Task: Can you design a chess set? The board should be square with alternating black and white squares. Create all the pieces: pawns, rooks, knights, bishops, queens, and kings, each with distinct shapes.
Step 2098:
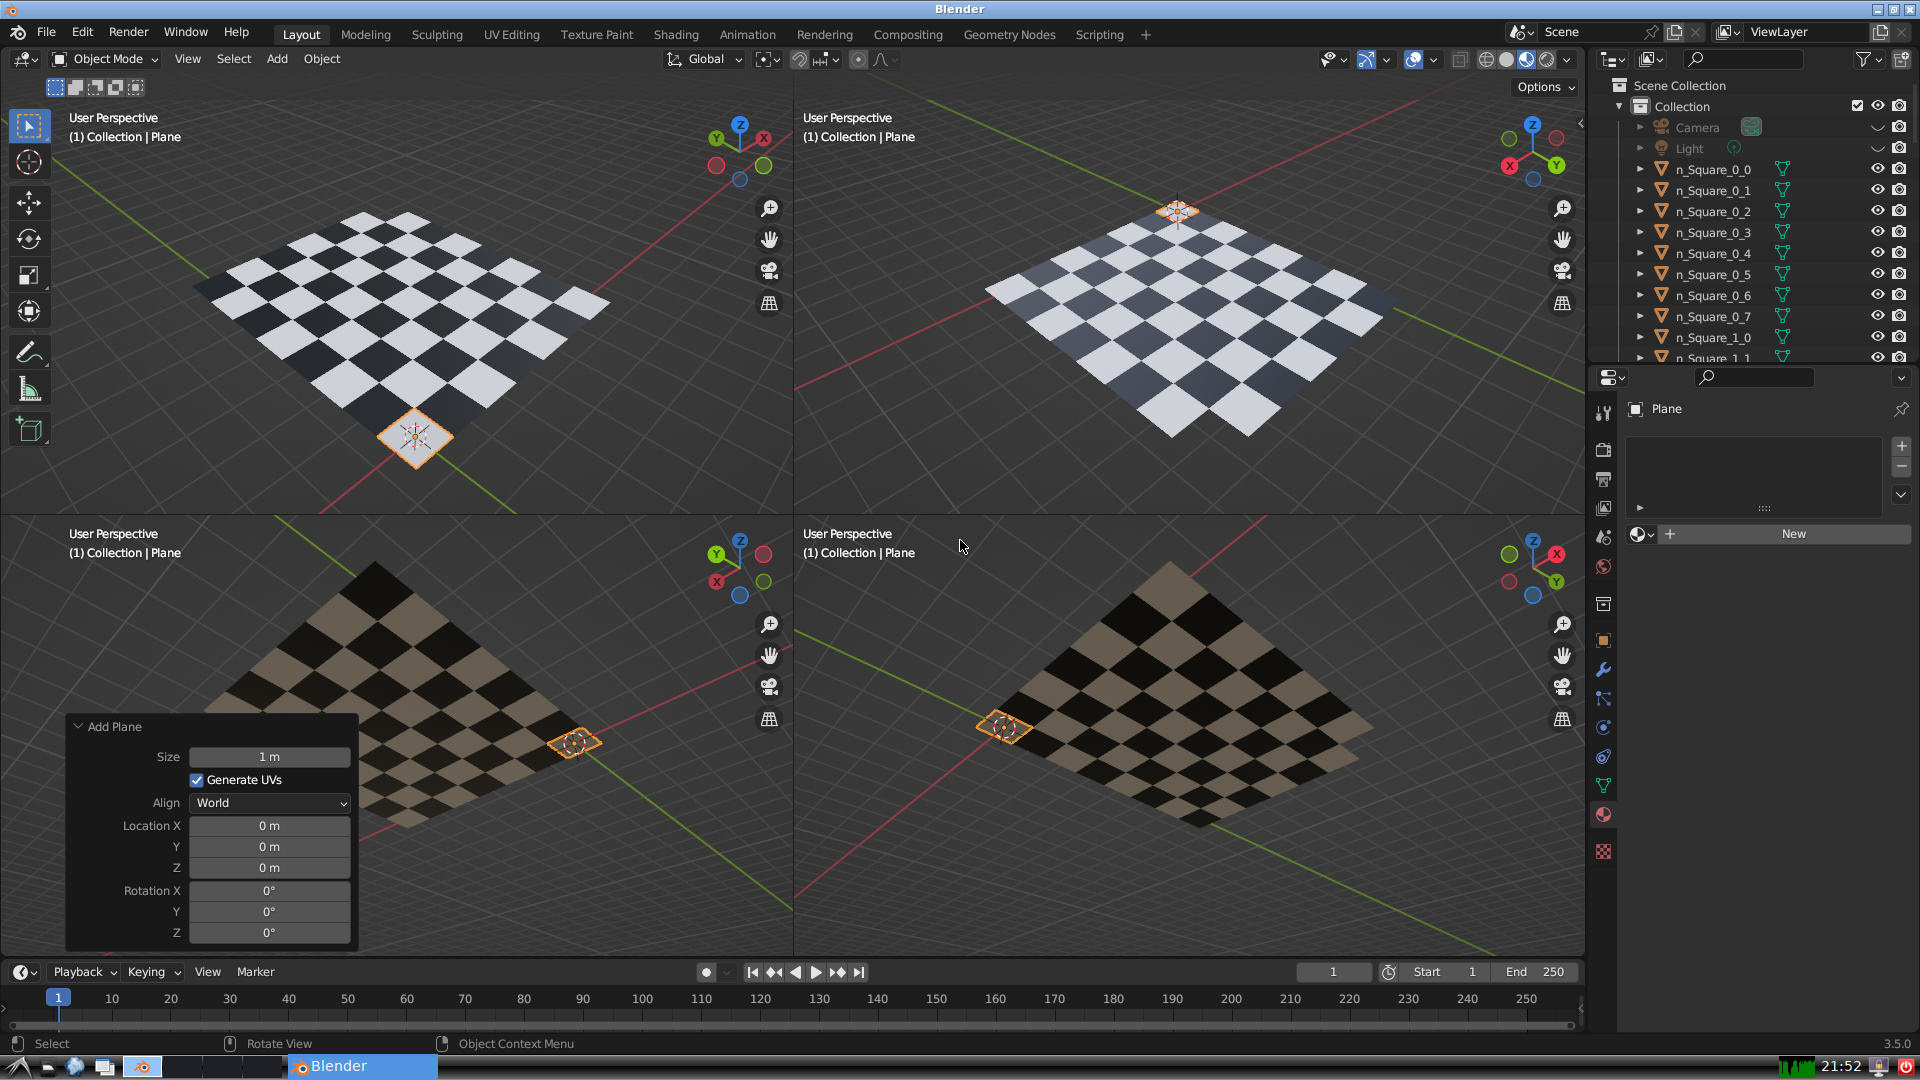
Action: {"key_press": ['Ctrl, Home']}